Interaction volume radius: 5 \u00c5
Interaction volume height: 15 \u00c5
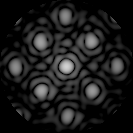
Disorder parameter: 0.2112